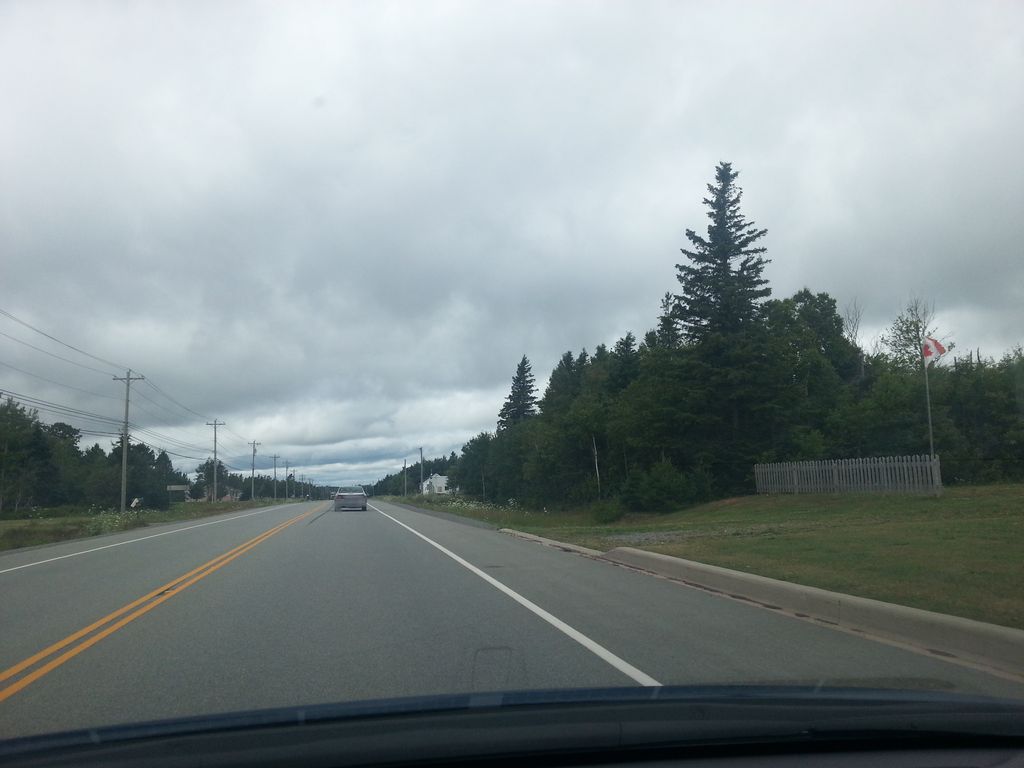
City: charlottetown